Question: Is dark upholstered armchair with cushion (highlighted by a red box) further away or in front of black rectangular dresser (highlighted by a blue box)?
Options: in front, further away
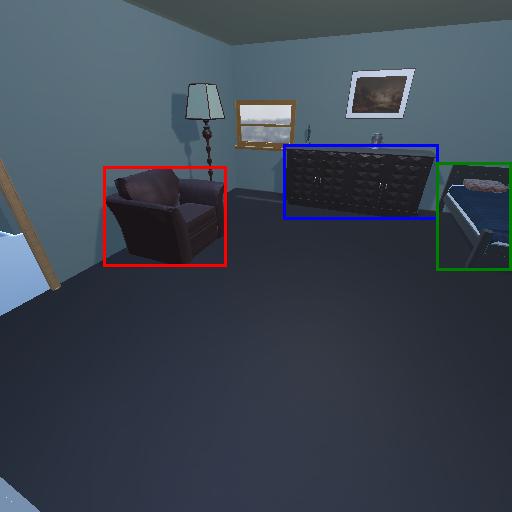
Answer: in front